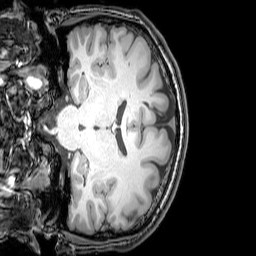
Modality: T1w
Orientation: coronal
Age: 24
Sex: male
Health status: healthy
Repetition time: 0.081 s
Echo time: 0.037 s